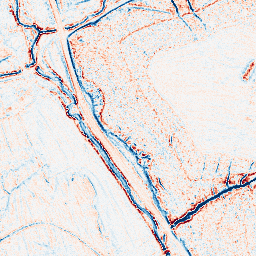
Category: edge_preserving
Decomposition family: anisotropic_diffusion
Decomposition parameters: iterations: 5
kappa: 10
gamma: 0.2
Upsampling method: sinc_hamming
Upsampling parameters: scale: 2
kernel_size: 16
Upsampling scale: 2